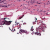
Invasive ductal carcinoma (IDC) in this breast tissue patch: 1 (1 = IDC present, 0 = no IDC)